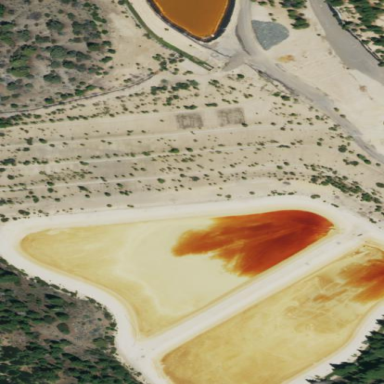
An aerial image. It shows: Tailings pond that is man-made.